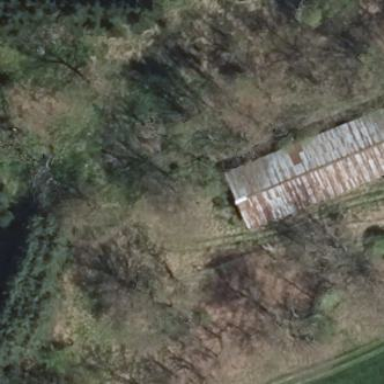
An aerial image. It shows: Farmyard area.